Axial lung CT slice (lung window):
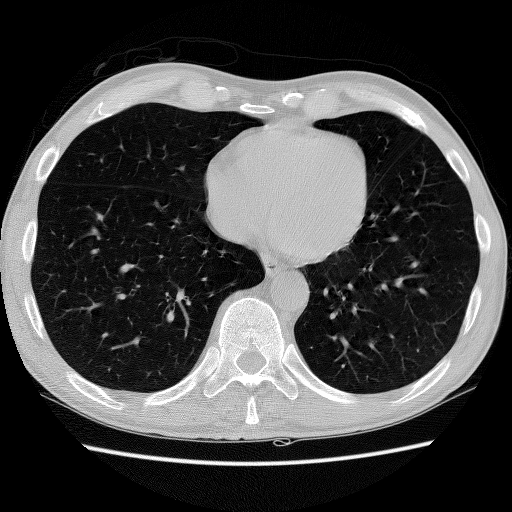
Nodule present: no